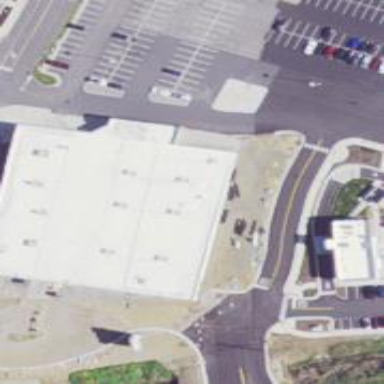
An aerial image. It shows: Retail building.